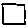
Label: square